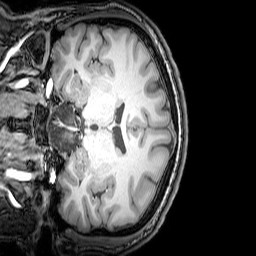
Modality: T1w
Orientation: coronal
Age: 24
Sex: male
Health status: healthy
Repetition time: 0.081 s
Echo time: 0.037 s